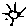
Label: sun